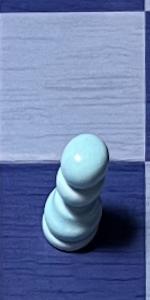
Label: Pawn_White